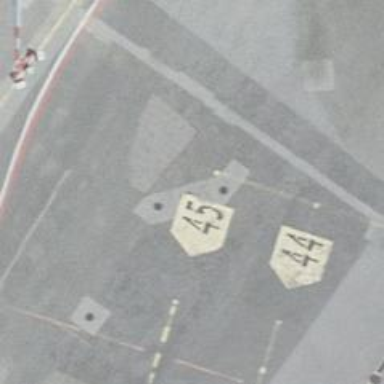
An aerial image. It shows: Airport parking position.